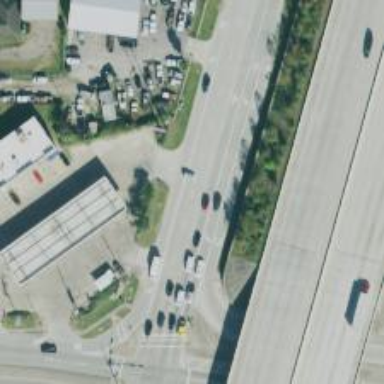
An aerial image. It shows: Secondary road with frontage road.